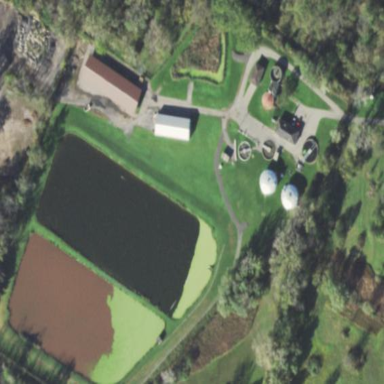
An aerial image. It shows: View of wastewater plant.